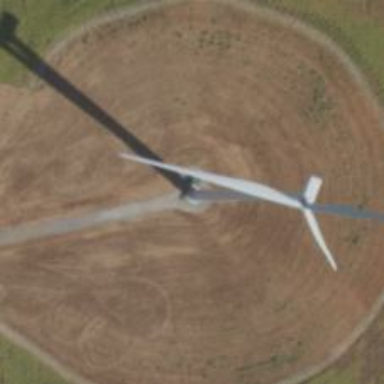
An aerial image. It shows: Wind turbine generator powered by wind.